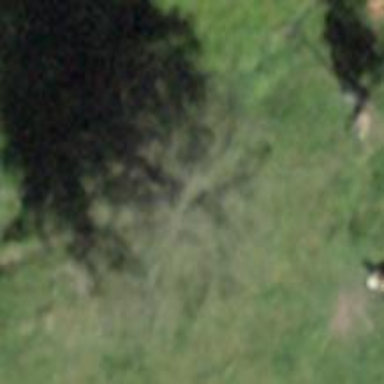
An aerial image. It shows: Needle-leaved tree in its natural environment.